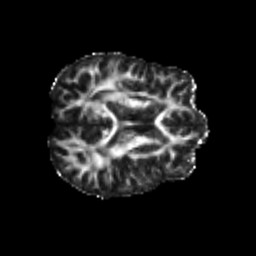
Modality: FA
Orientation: axial
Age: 25
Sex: male
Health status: healthy
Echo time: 0.074 s